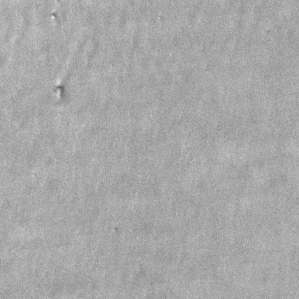
Label: frost